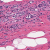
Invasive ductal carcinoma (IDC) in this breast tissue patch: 0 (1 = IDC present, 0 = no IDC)